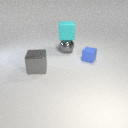
large cyan rubber cube above large gray metal sphere